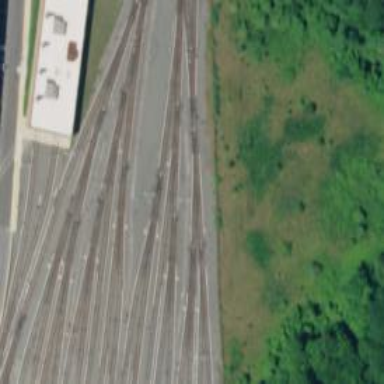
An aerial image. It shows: Electrified rail in service yard.